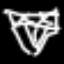
Label: diamond